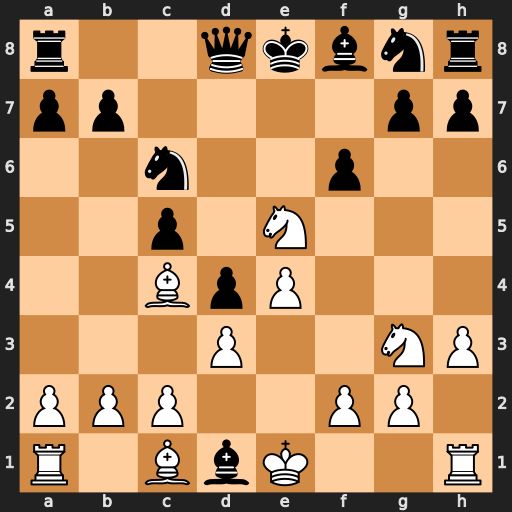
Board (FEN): r2qkbnr/pp4pp/2n2p2/2p1N3/2BpP3/3P2NP/PPP2PP1/R1BbK2R
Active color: w
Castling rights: KQkq
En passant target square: -
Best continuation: Bf7+ Ke7 Nf5#